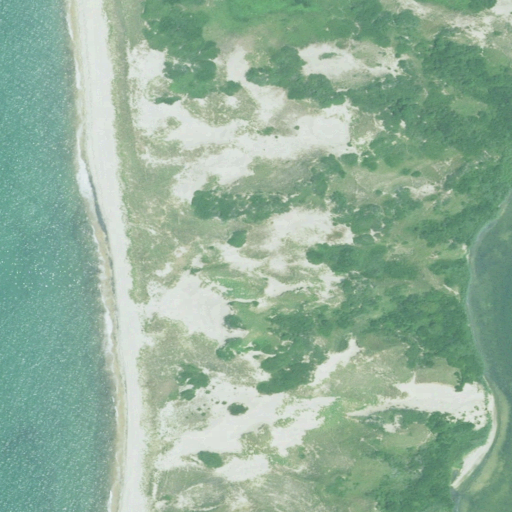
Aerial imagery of cape in Rhode Island named Beach Plum Neck containing barren land, open water, grassland, herbaceous wetlands, and deciduous forest